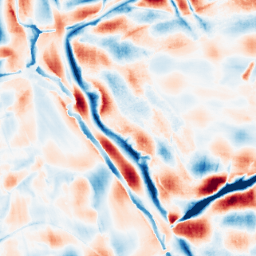
Category: wavelet
Decomposition family: wavelet_dwt
Decomposition parameters: wavelet: db8
level: 5
Upsampling method: sinc_blackman
Upsampling parameters: scale: 8
kernel_size: 16
Upsampling scale: 8